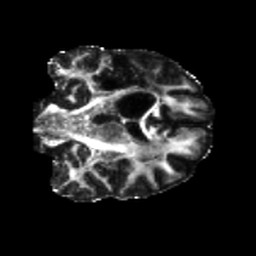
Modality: FA
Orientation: coronal
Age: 42
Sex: male
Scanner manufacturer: siemens
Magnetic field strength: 3 T
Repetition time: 5.25 s
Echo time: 0.08 s